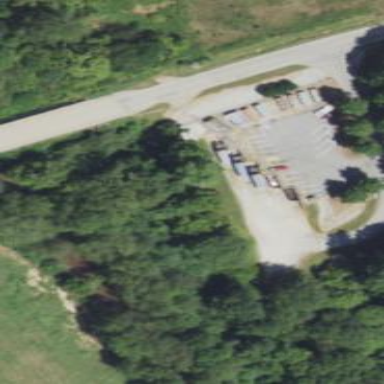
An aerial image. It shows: Recycling center for scrap metal disposal. It is amenity with description stating it is Waste Management facility for residential trash and recycling.